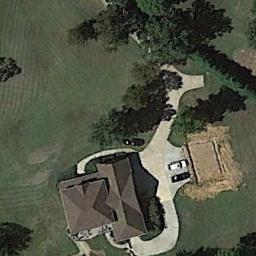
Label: sparse_residential